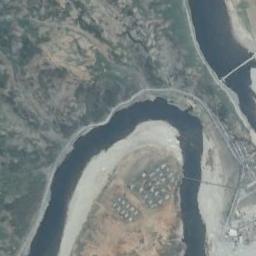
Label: river